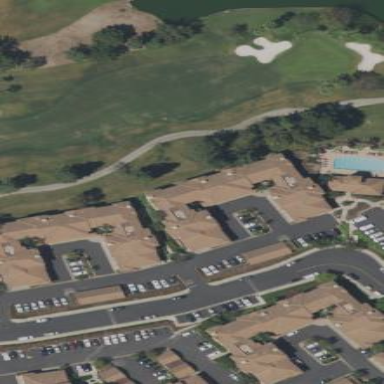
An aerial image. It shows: Image showing building with apartments.